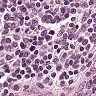
Metastatic tissue present: no